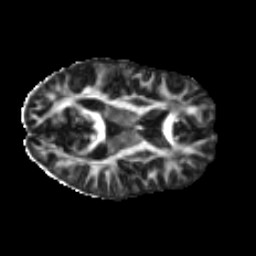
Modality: FA
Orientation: axial
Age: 51
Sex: female
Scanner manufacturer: ge
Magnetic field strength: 3 T
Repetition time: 7.8 s
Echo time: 0.0606 s